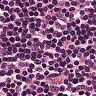
Metastatic tissue present: no